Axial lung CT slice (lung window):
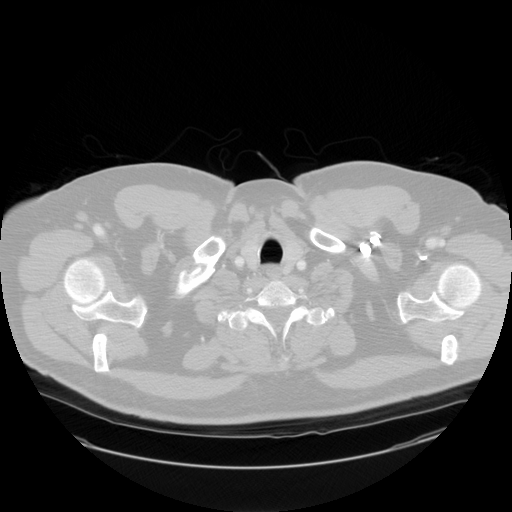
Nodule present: no